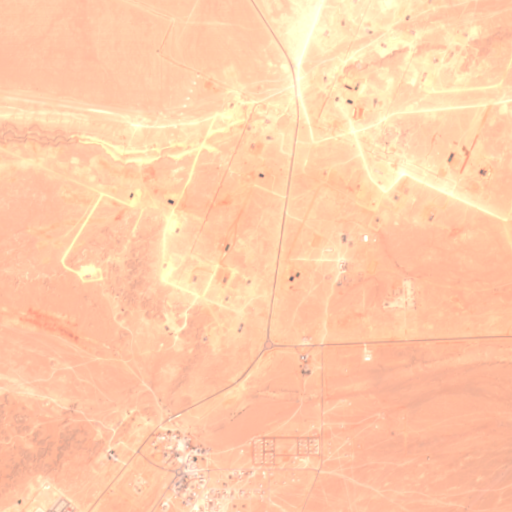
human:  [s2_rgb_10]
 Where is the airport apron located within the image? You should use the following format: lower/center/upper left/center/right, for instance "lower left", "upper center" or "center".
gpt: The airport apron is located in the lower left of the image.
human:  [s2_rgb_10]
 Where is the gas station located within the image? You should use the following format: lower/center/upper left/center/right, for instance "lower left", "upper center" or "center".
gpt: The gas station is located in the lower center of the image.
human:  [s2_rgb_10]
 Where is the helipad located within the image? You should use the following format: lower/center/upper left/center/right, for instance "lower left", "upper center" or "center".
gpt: The helipad is located in the lower left of the image.
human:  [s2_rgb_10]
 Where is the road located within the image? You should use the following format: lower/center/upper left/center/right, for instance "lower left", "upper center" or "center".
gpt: There is no road in the image.